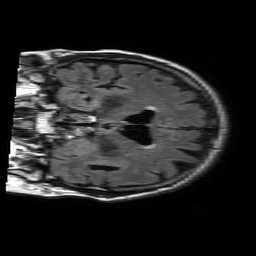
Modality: FLAIR
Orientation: coronal
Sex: female
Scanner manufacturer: philips
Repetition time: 11 s
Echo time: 0.125 s